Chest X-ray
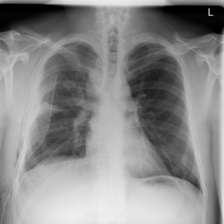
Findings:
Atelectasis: negative
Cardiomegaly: negative
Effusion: negative
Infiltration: negative
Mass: negative
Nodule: negative
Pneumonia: negative
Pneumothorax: positive
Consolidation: negative
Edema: negative
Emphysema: positive
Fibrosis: negative
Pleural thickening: positive
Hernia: negative